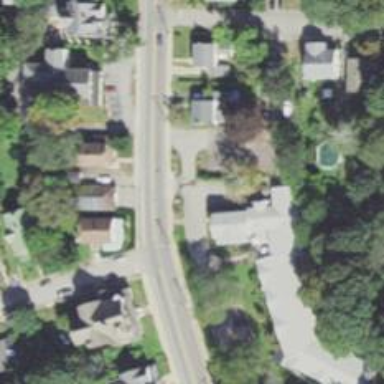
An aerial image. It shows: Residential driveway used as service road.